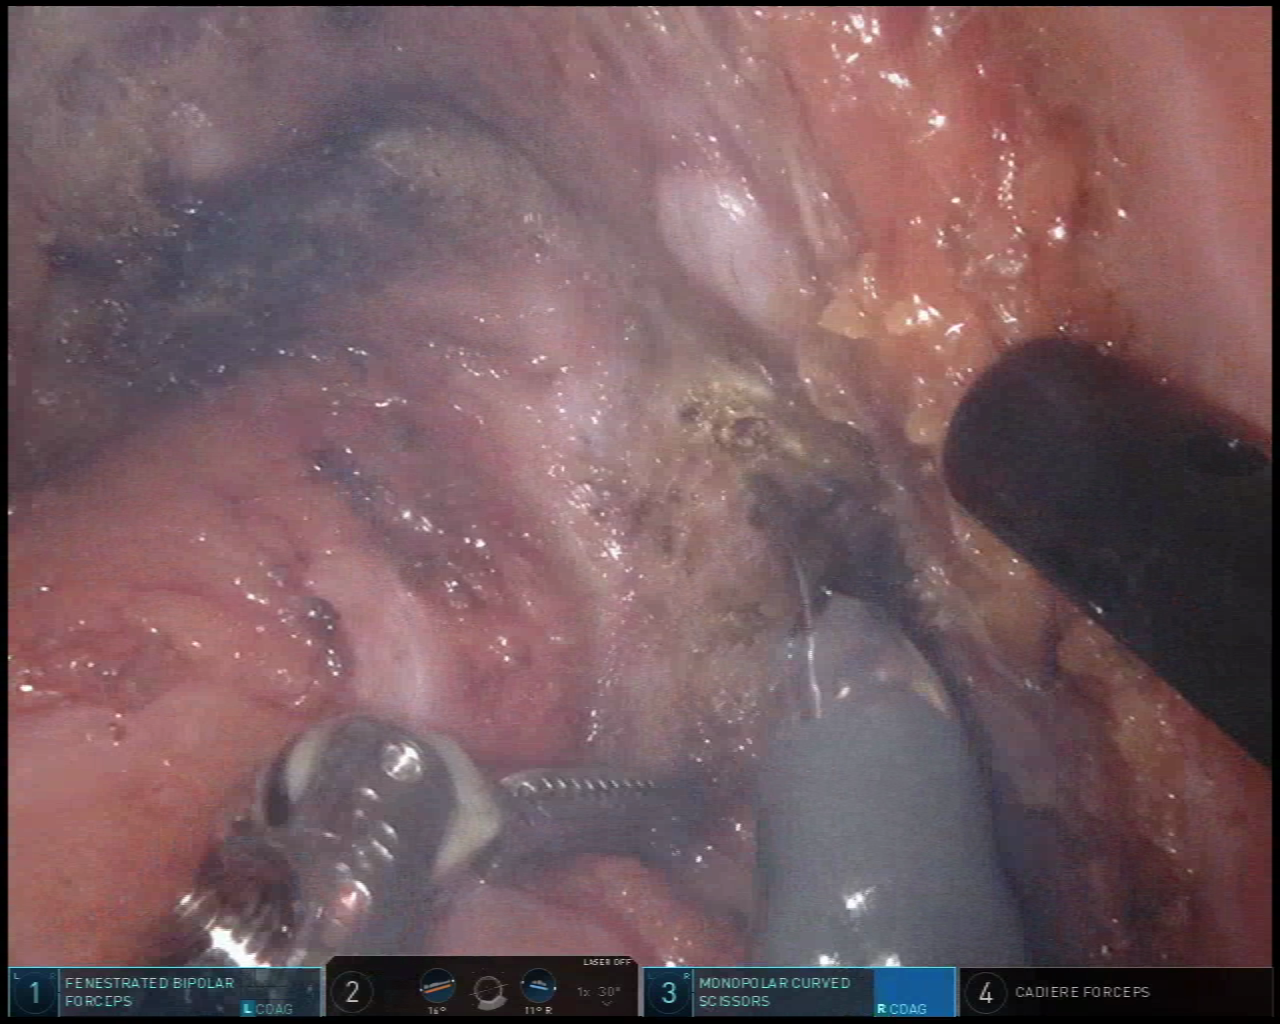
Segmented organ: vesicular_glands
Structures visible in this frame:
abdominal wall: no
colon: no
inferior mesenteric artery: no
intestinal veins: no
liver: no
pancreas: no
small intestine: no
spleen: no
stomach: no
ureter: no
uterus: no
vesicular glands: yes